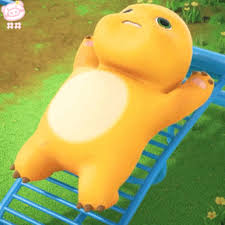
Label: nailong